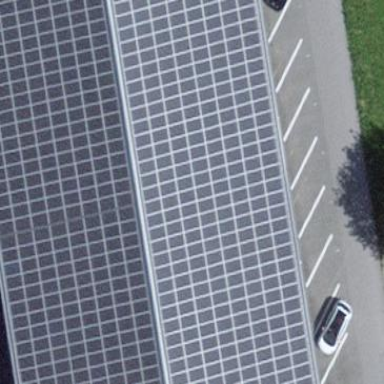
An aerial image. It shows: Solar power generator with photovoltaic panels.